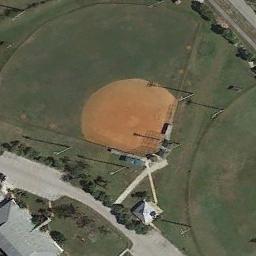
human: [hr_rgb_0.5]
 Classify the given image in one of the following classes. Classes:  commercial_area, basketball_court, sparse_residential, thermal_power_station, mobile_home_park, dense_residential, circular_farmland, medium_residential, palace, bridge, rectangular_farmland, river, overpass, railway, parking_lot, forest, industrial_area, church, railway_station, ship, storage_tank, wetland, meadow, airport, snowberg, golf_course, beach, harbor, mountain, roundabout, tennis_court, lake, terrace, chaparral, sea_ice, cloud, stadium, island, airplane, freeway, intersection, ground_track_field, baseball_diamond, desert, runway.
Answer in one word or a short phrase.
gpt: baseball_diamond